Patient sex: M
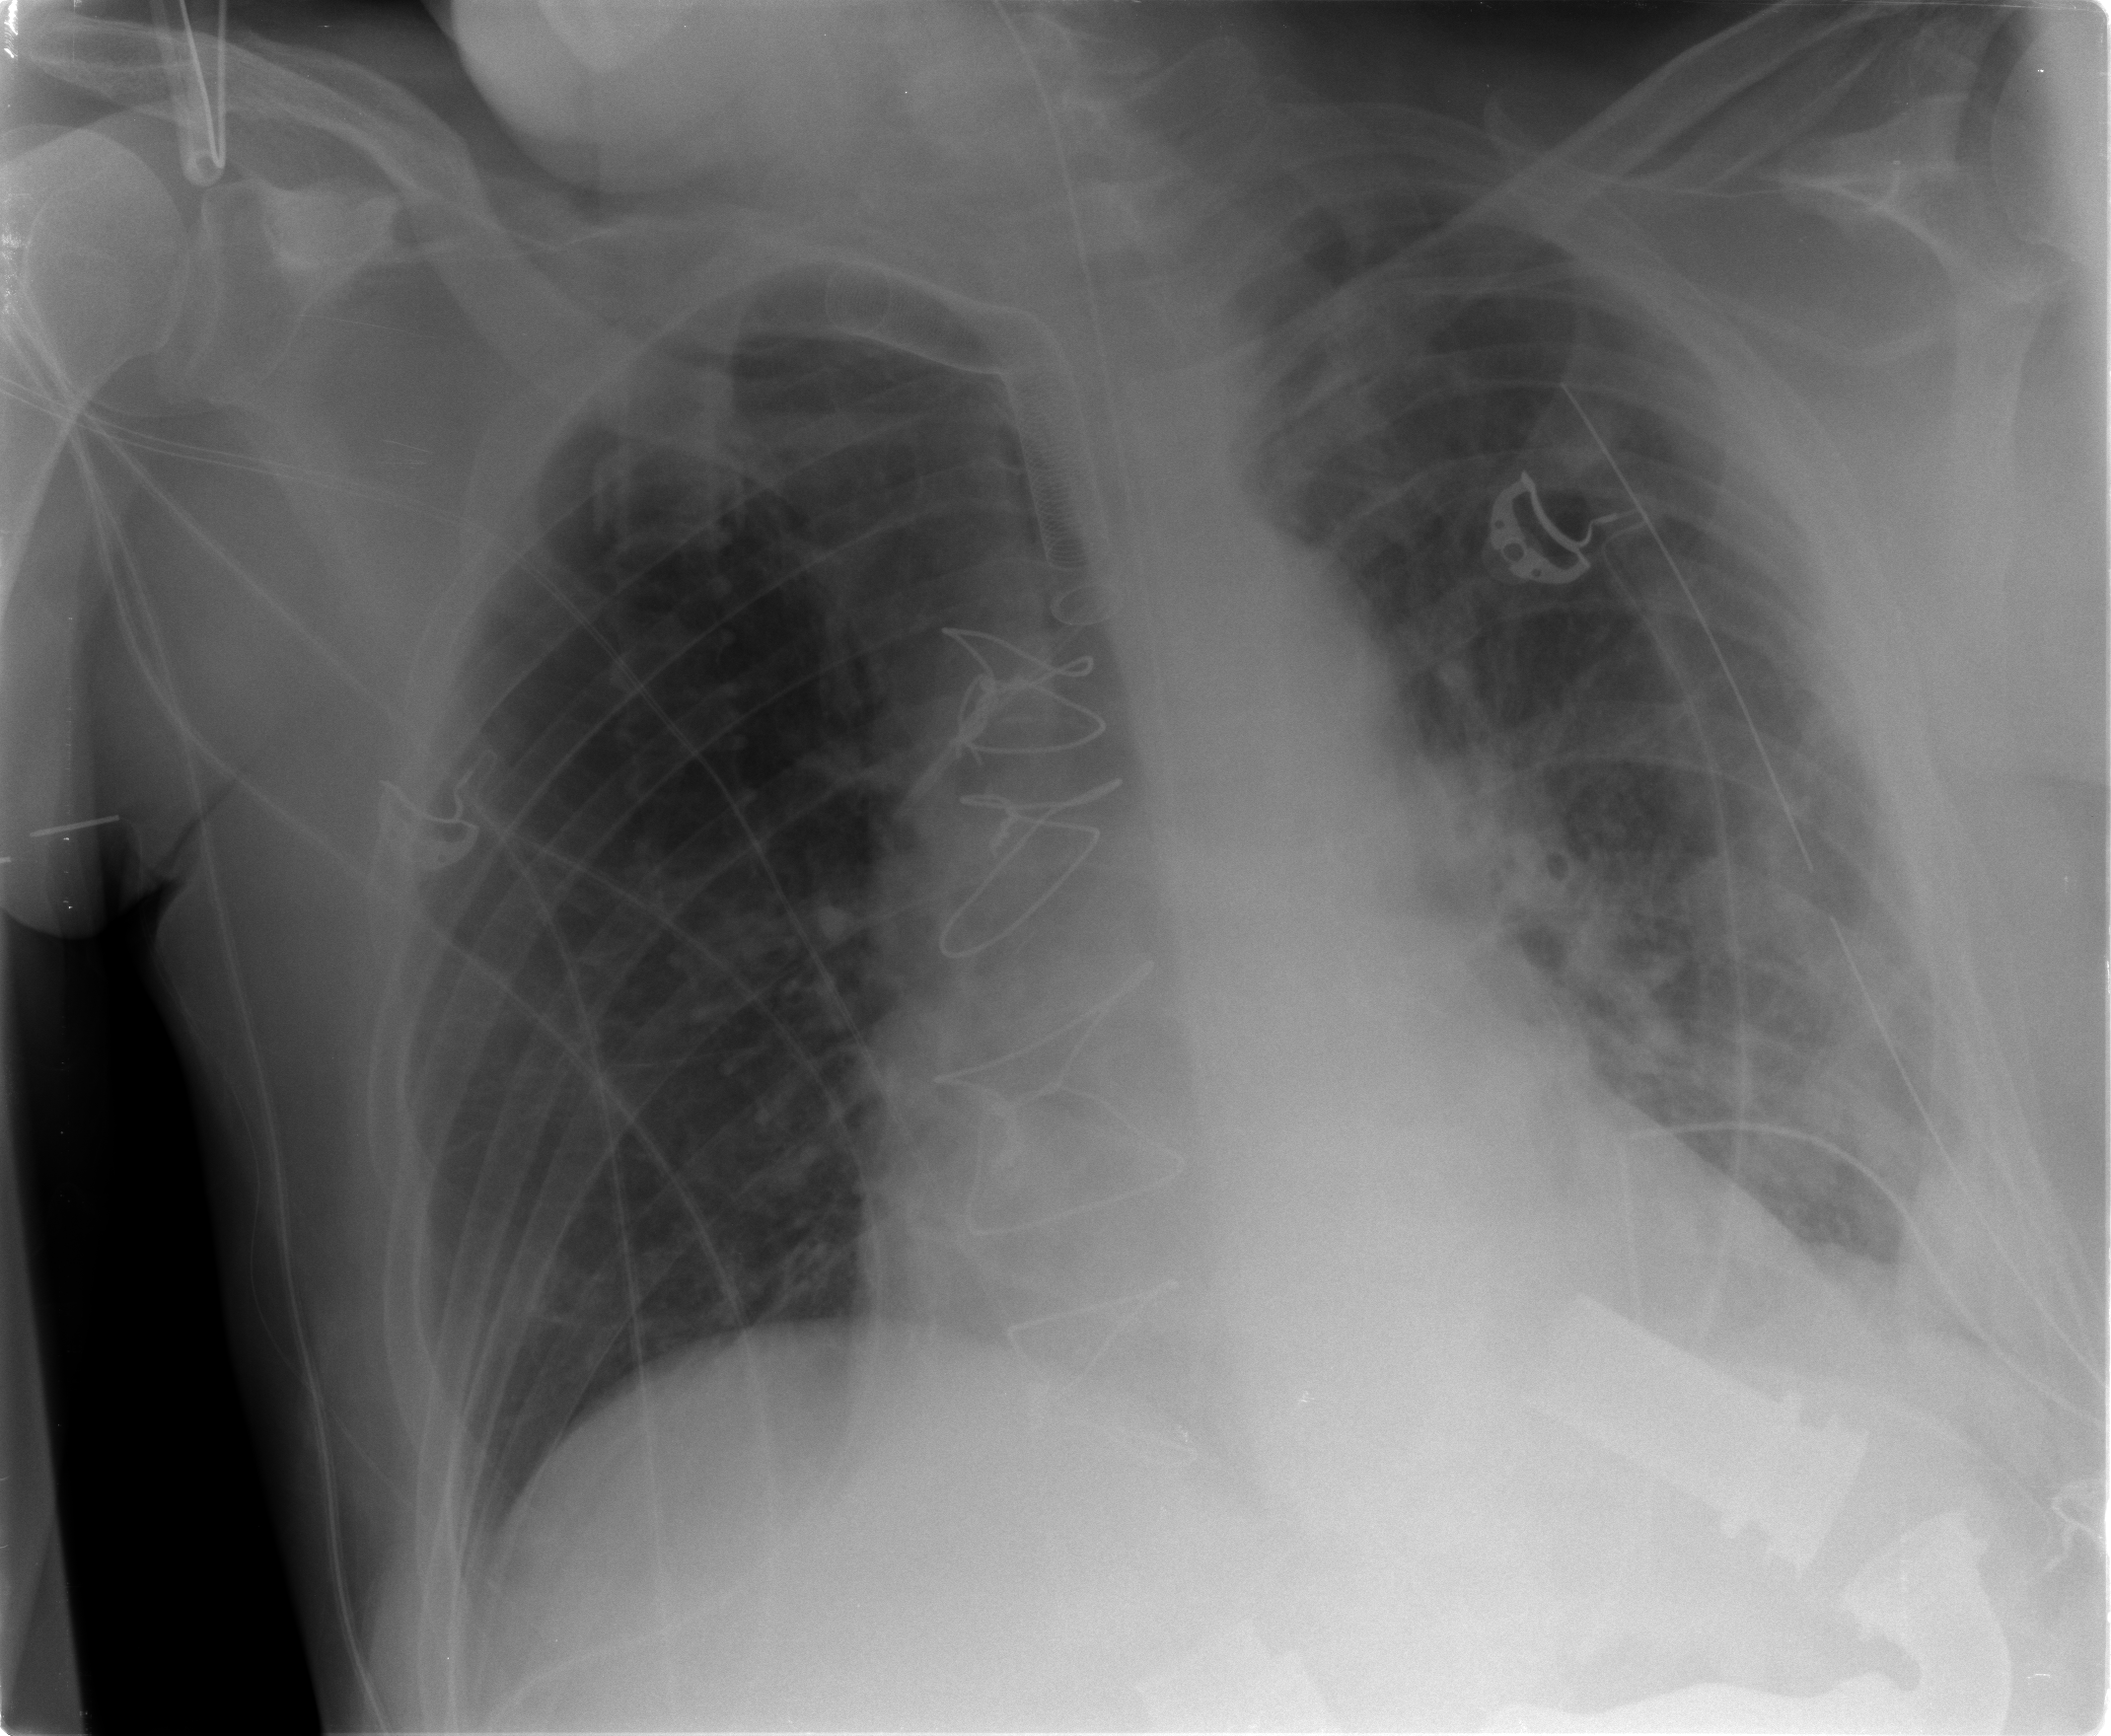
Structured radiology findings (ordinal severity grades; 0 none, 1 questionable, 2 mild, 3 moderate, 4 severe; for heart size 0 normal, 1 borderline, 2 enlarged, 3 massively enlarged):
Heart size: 2
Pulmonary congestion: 2
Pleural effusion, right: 0
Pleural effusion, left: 2
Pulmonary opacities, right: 0
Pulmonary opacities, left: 2
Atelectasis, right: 2
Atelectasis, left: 2